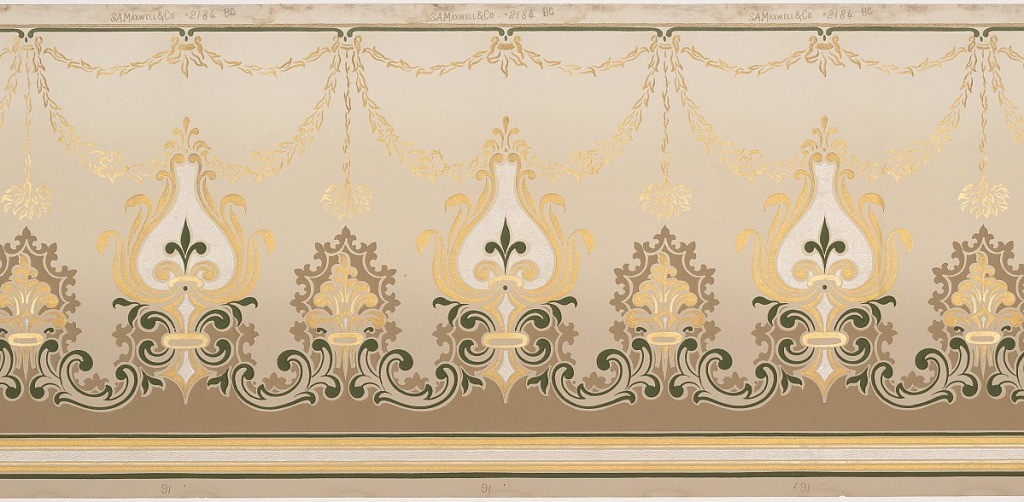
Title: Frieze
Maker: Maxwell & Co., S.A., Chicago, Illinois, USA
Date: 1905–1915
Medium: Machine-printed paper
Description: Alternating large and small foliate medallions. The larger medallions are connected by floral/foliate swags, while a pendant flower hangs above each small medallion. Band of striping across bottom.